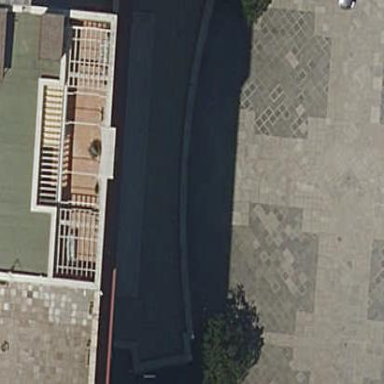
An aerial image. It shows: Part of building.